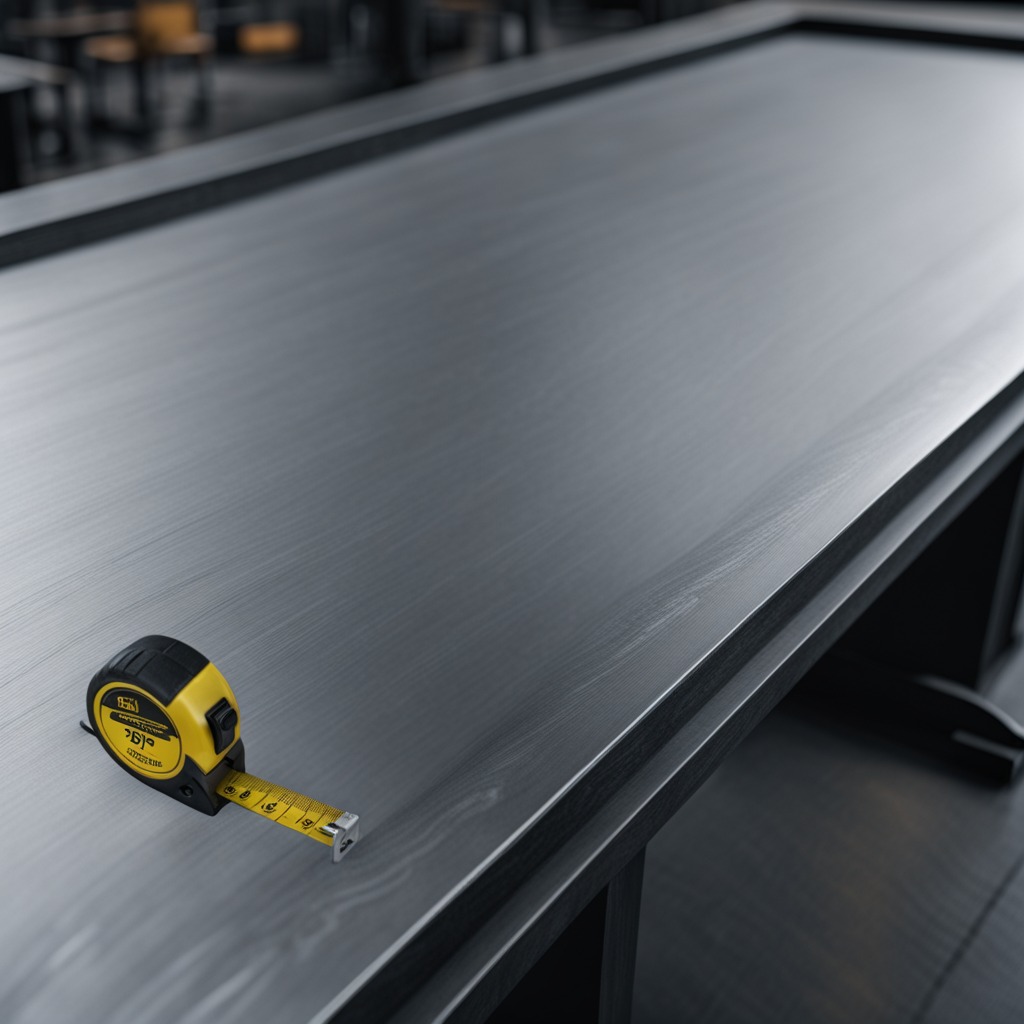
A measuring tape is lying on the cold steel table in a mining workshop.